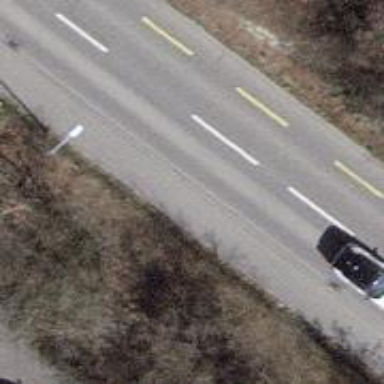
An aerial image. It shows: Secondary road with cycle track on the left side.